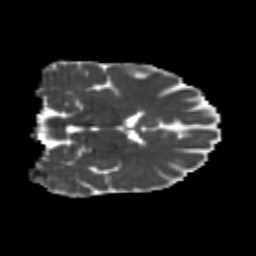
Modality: MD
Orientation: coronal
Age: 24
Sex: female
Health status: healthy
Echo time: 0.074 s